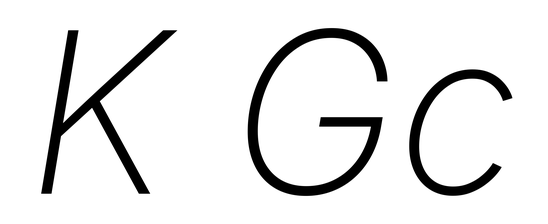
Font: Inter-Italic_ExtraLight_Italic